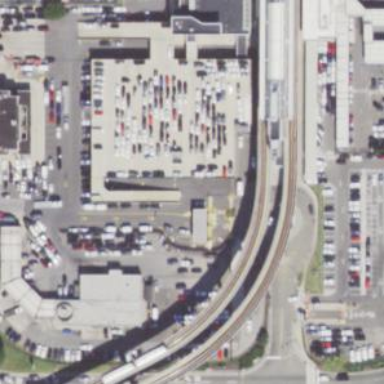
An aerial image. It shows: Car rental facility.